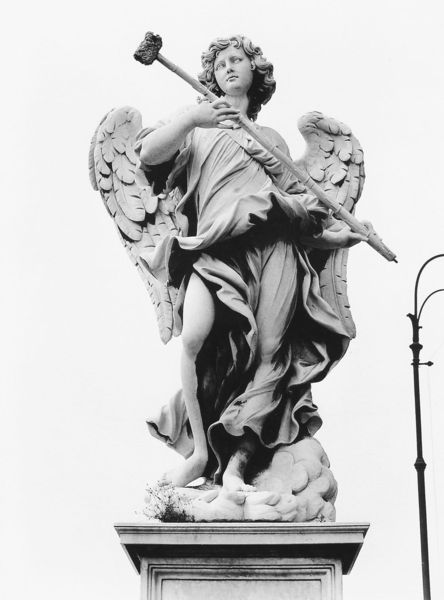
Titel: Engel mit dem Essigschwamm
Künstler: Giuseppe Giorgetti
Standort: Rom, Engelsbrücke (EU - I - Latium)
Schlagwörter: flügel, fuß, hand, mann, umhang, weiß, wolken, finger, frisur, haar, kleid, lampe, laterne, marmor, schwarz, säule, blick, tuch, wolke, jung, arm, arme, barock, falten, federn, halten, kleidung, sockel, stein, figur, gewand, haare, locke, locken, engel, skulptur, statue, bewegt, bein, füße, stab, platz, wehen, pfeife, büste, robe, faltenwurf, kontrapost, podest, foto, fotografie, lockig, schwarzweiß, dynamik, photo, jüngling, hammer, straßenlaterne, außenraum, pfeiffe, postament, erzengel, windung, schcwarz, froschperspektive, sockle, innenstadt, wallend, walkend